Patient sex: F
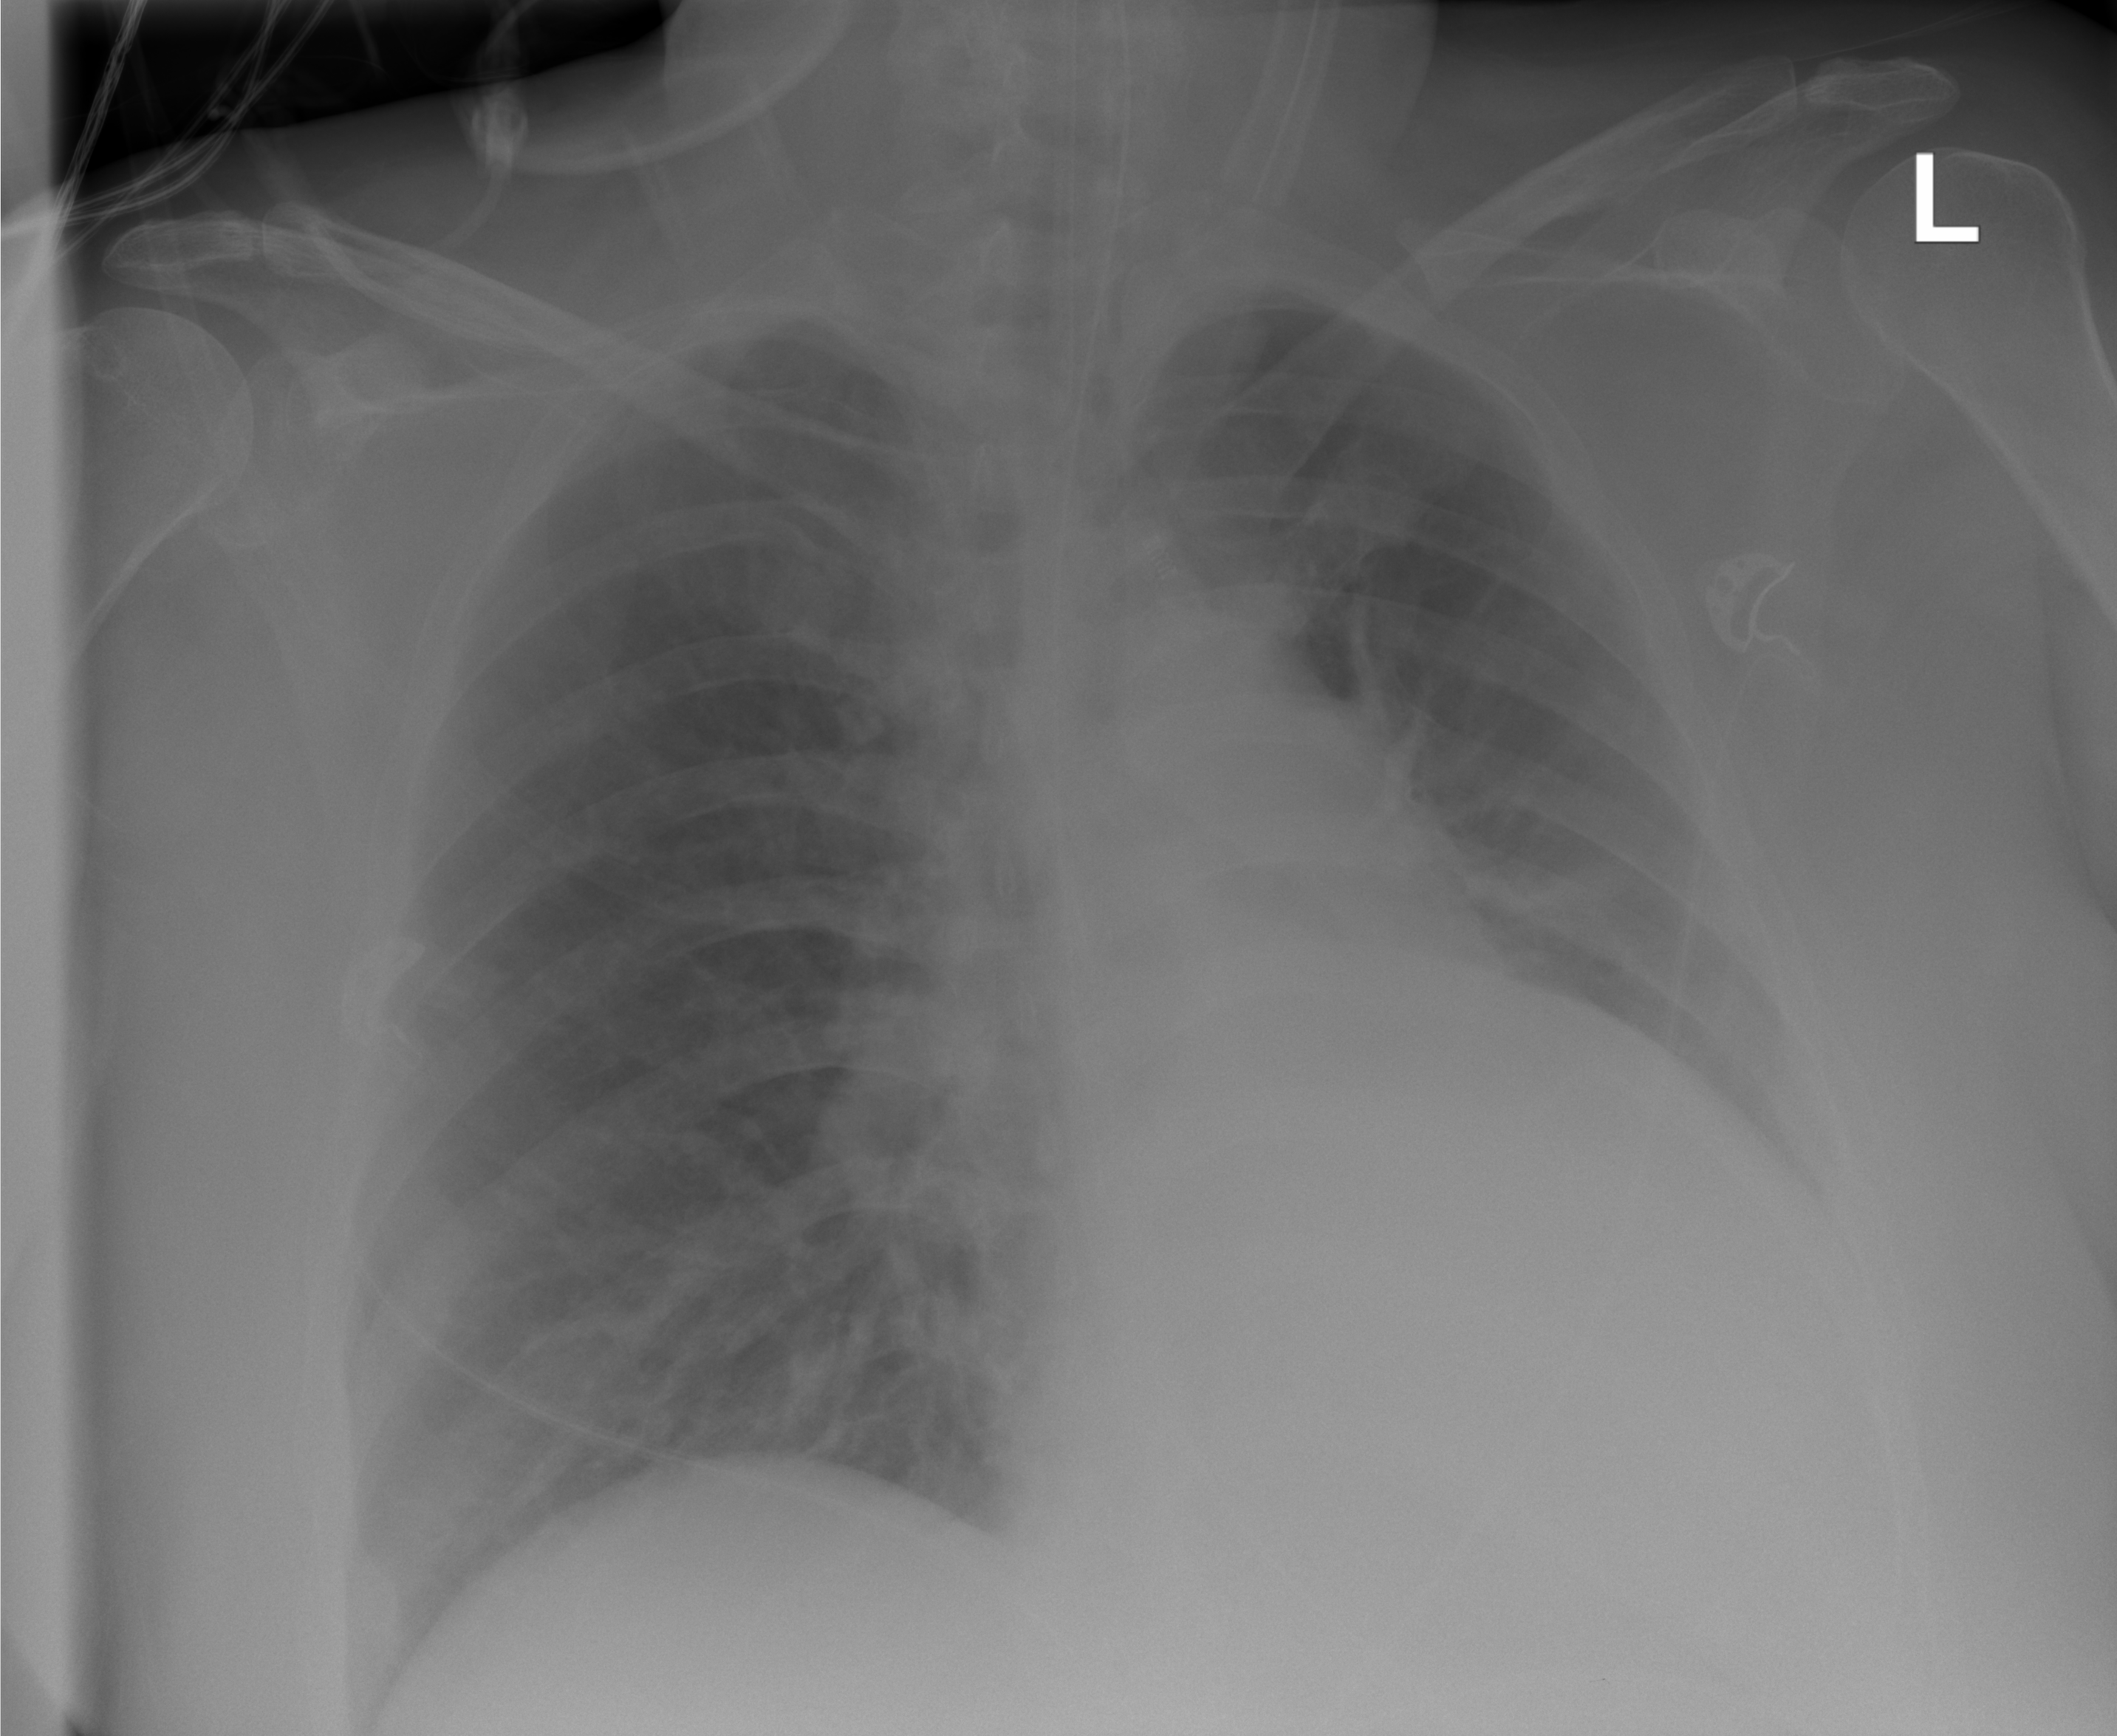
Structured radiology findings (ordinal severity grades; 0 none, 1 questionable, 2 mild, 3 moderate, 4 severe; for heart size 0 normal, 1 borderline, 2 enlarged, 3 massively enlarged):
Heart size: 2
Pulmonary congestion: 0
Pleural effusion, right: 0
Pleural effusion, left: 1
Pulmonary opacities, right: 0
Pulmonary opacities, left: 0
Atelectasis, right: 0
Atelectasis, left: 2